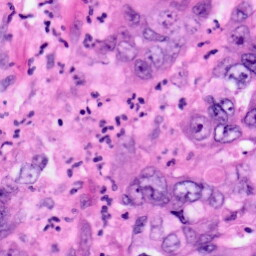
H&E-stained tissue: Pancreatic